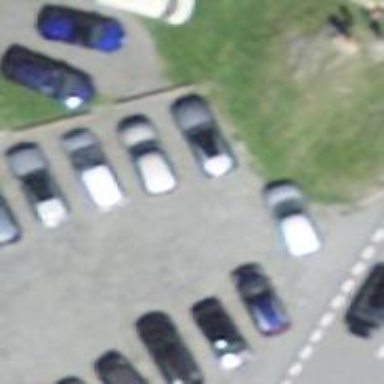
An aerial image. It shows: Road serving as parking aisle.